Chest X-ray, PA view. Patient: 40 years old, sex F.
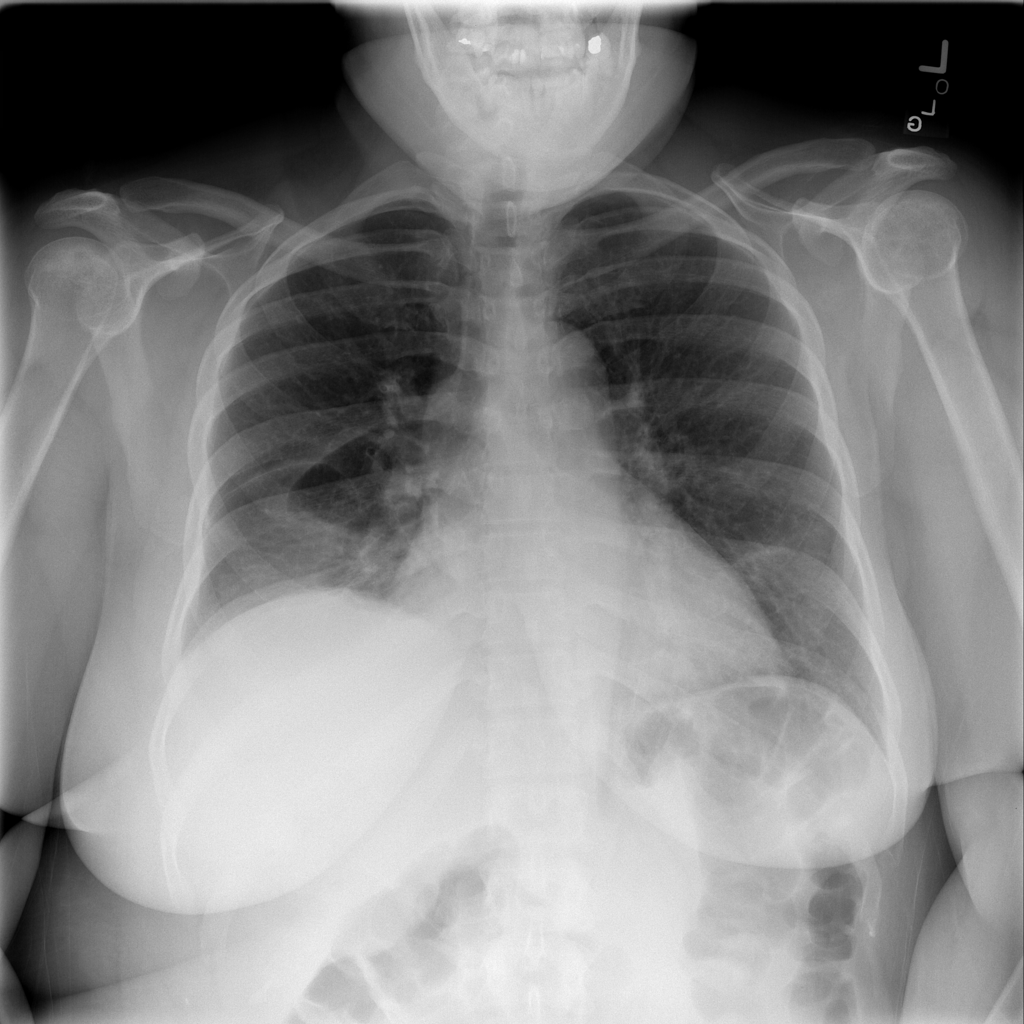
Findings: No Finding